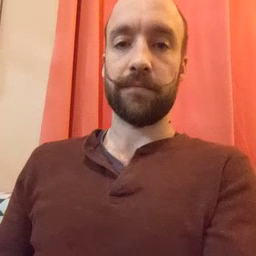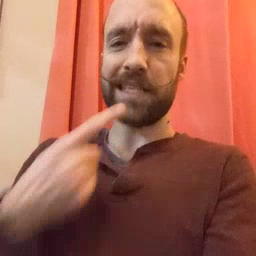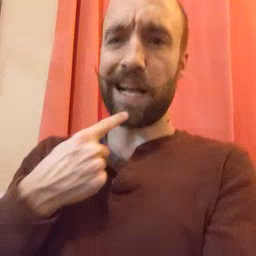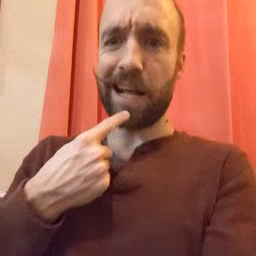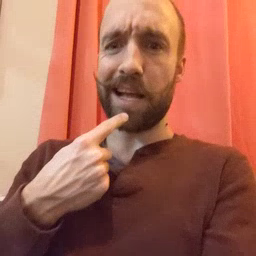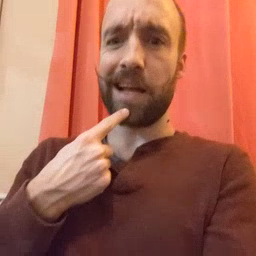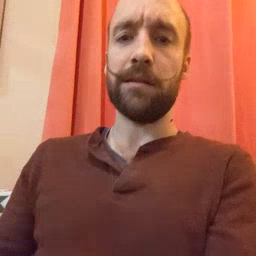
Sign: say